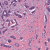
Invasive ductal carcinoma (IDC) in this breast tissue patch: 1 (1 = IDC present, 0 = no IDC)